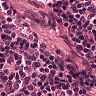
Metastatic tissue present: no